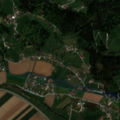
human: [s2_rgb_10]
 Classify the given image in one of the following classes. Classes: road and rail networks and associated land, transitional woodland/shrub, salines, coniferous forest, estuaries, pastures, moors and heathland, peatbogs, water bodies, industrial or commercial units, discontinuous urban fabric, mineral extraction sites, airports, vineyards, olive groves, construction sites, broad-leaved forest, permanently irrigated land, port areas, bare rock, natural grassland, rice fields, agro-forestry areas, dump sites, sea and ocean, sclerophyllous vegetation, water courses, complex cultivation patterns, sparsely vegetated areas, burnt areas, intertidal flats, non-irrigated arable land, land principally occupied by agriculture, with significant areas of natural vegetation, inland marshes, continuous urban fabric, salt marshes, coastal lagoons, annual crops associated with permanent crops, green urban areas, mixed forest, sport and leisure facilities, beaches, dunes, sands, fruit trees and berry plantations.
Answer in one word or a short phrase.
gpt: non-irrigated arable land, pastures, complex cultivation patterns, broad-leaved forest, mixed forest